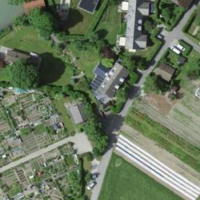
EUNIS habitat code: 55
Species observed at this site:
Filipendula ulmaria